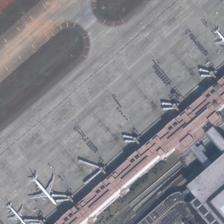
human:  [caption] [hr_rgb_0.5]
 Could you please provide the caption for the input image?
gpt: three planes are near to a building on an airport .

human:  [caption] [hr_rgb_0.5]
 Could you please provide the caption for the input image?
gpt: three planes are parked in the airport .

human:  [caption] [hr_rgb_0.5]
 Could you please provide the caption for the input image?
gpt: three planes are next to a large building on an airport .

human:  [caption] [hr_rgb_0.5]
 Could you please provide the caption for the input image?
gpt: it was a big terminal, with a total of seven gateways .

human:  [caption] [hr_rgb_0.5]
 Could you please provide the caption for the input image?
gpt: three planes are next to a large building on an airport .